Chest X-ray:
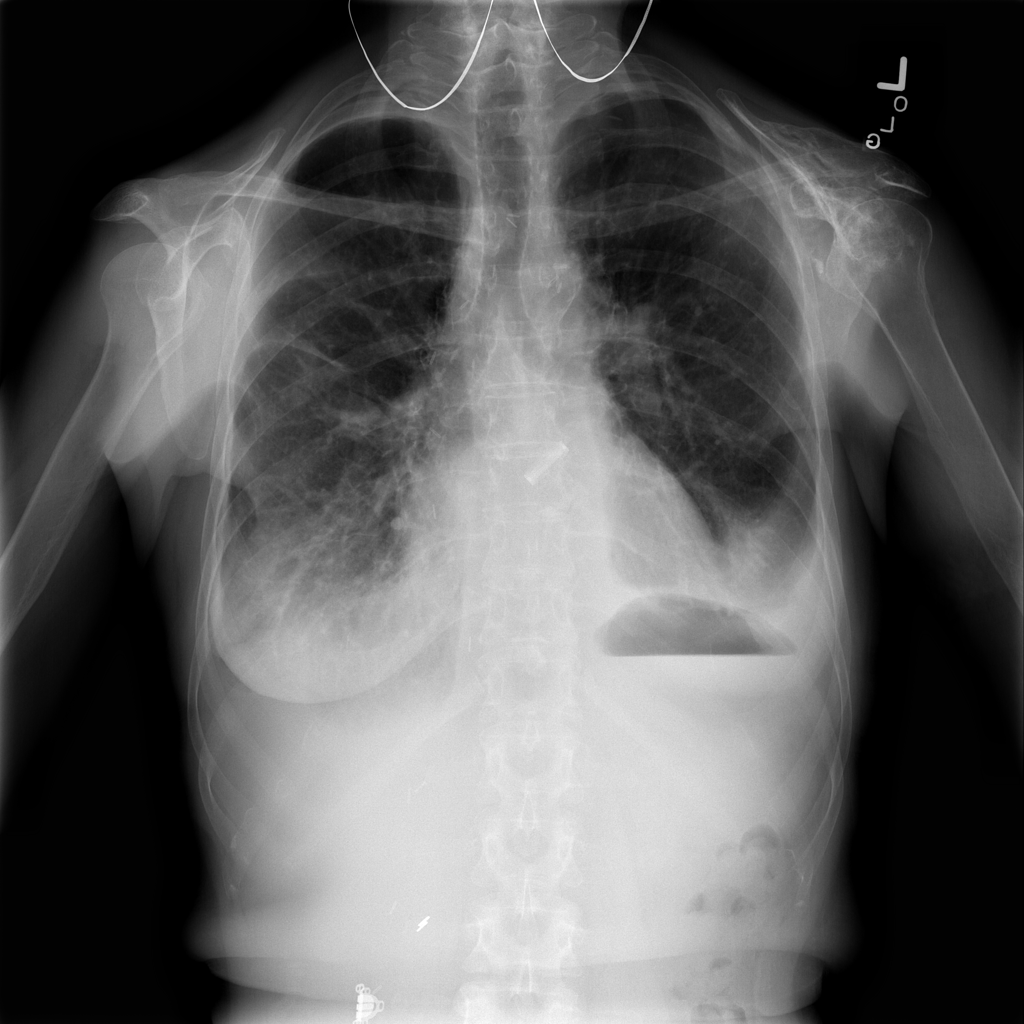
Findings: Fibrosis, Consolidation, Effusion, Fracture, Nodule, Pleural Thickening
No abnormal finding: no